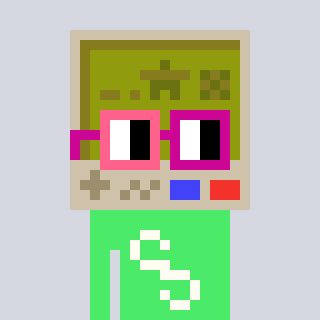
a pixel art character with square pink and red glasses, a gameboy-shaped head and a teal-colored body on a cool background